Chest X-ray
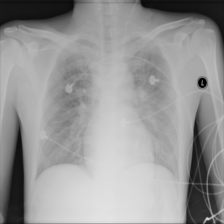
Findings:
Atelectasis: negative
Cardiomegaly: negative
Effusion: negative
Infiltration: negative
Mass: negative
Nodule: negative
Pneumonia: negative
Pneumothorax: negative
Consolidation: negative
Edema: negative
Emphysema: negative
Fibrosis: negative
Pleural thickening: negative
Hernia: negative